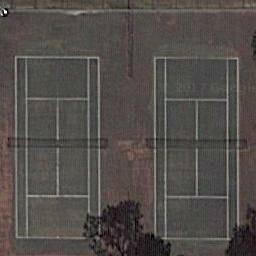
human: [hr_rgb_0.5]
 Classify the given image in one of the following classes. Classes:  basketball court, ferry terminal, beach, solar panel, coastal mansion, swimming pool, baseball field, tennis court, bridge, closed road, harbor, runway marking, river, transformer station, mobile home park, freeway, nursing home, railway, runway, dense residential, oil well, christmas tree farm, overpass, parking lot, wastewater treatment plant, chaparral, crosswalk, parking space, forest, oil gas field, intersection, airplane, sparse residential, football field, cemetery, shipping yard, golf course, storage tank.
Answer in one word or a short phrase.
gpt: tennis court